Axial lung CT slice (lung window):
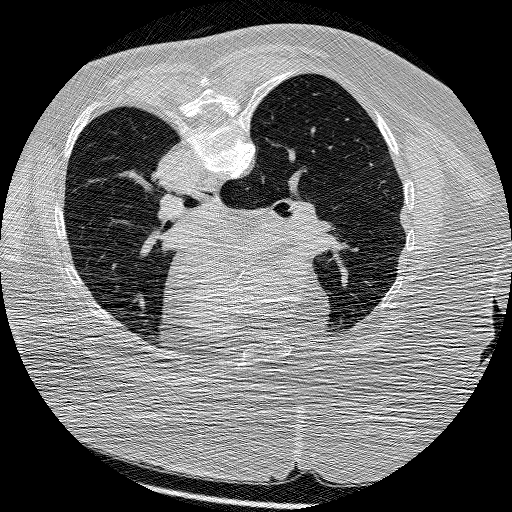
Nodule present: no